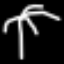
Label: palm tree